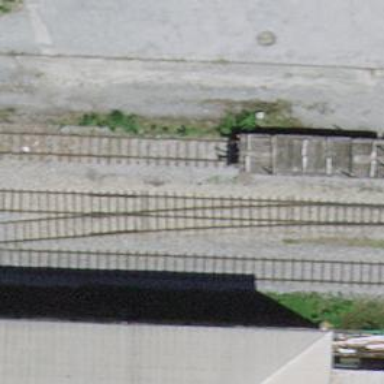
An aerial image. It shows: Railway switch.